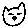
Label: cat